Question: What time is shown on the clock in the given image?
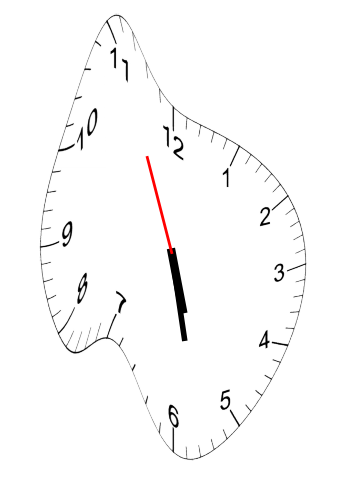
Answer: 05:27:56